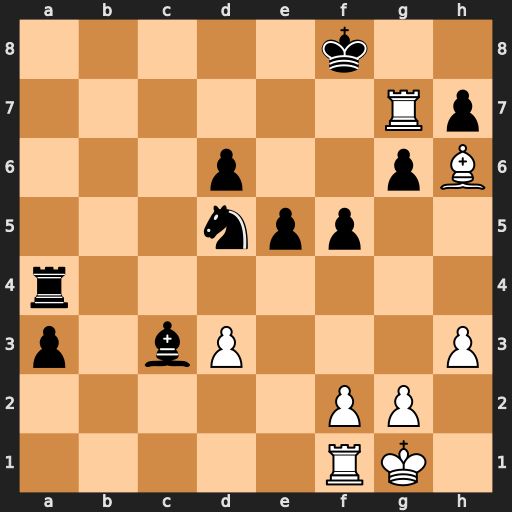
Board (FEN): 5k2/6Rp/3p2pB/3npp2/r7/p1bP3P/5PP1/5RK1
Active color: w
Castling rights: -
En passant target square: -
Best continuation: Ra7+ Ke8 Rxa4